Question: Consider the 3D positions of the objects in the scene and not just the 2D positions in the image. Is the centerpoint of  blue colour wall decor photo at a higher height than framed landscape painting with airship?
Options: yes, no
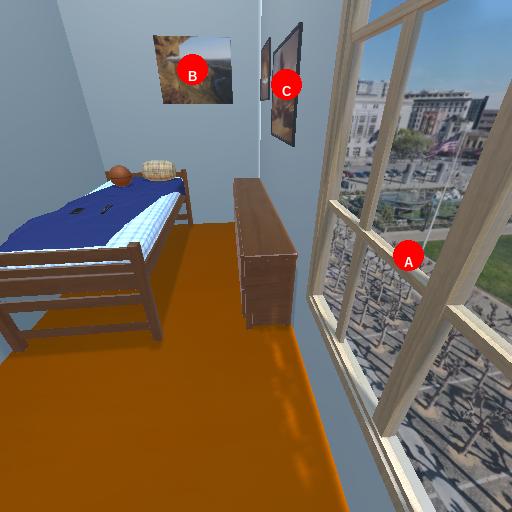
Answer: yes